Question: In the image below, the black box represents a patch. I wish to create agents of size-
(Patch-size/8)
and distribute them at the top of the patch as such.
Also, possible to to create a code such that it takes :
Patch-Size as input and distributes them accordingly.
My previous approach sprout at the centre and moves them to align with the desired positions but it is considerably length and not effective if I wish to variate number of agents.
'

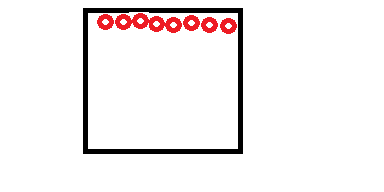
Answer: Ok, so, forget about patch-size for a moment, as we are going to be working with unit patches, without regard to the number of pixels.
I'm assuming the number of turtles is variable, and that we want the turtles to fit exactly inside the width of the patch, and with the tops of the turtles aligned with the top edge of the patch.
If the number of turtles is constant, or the maximum number is constant, and/or the size is constant, then the code can be a little more simple, as we can avoid recalculating some things.
Anyway, for C turtles:
- '1 / C'- 'gap / 2'- - - 'pxyor + .5 - half-gap'- - The xcor will be 'pxcor - .5 + gap * N - half-gap'N is the number of the current turtle. So, the xcor varies from a half-gap from the left edge to a half-gap from the right edge.Here, 'pxcor - .5' shifts the turtle center all the way to the left edgeThen, '+ gap * N' shifts the turtle over N turtle widths,Then, '- half-gap' shifts the turtle back one half turtle size. This makes sure the first and last turtles are just touching the edge.
So, let's do it:
'''
to align-inside-at-top ;; patch procedure
let counter count turtles-here ;; we will use this as a count-down, after using it in some calculations
if counter > 0 ;; could assume there are turtles, but we are not.
[ let gap 1 / counter ;; size of turtles, gap between turtles
let half-gap gap / 2 ;; half-size of turtles
let ytop pycor + .5 - half-gap
let xleft pxcor - .5 - half-gap
ask turtles-here
[ set size gap
set ycor ytop
set xcor xleft + gap * counter
set counter counter - 1 ;; so we're placing them from right to left
]
]
end
'''
Hope this helps!